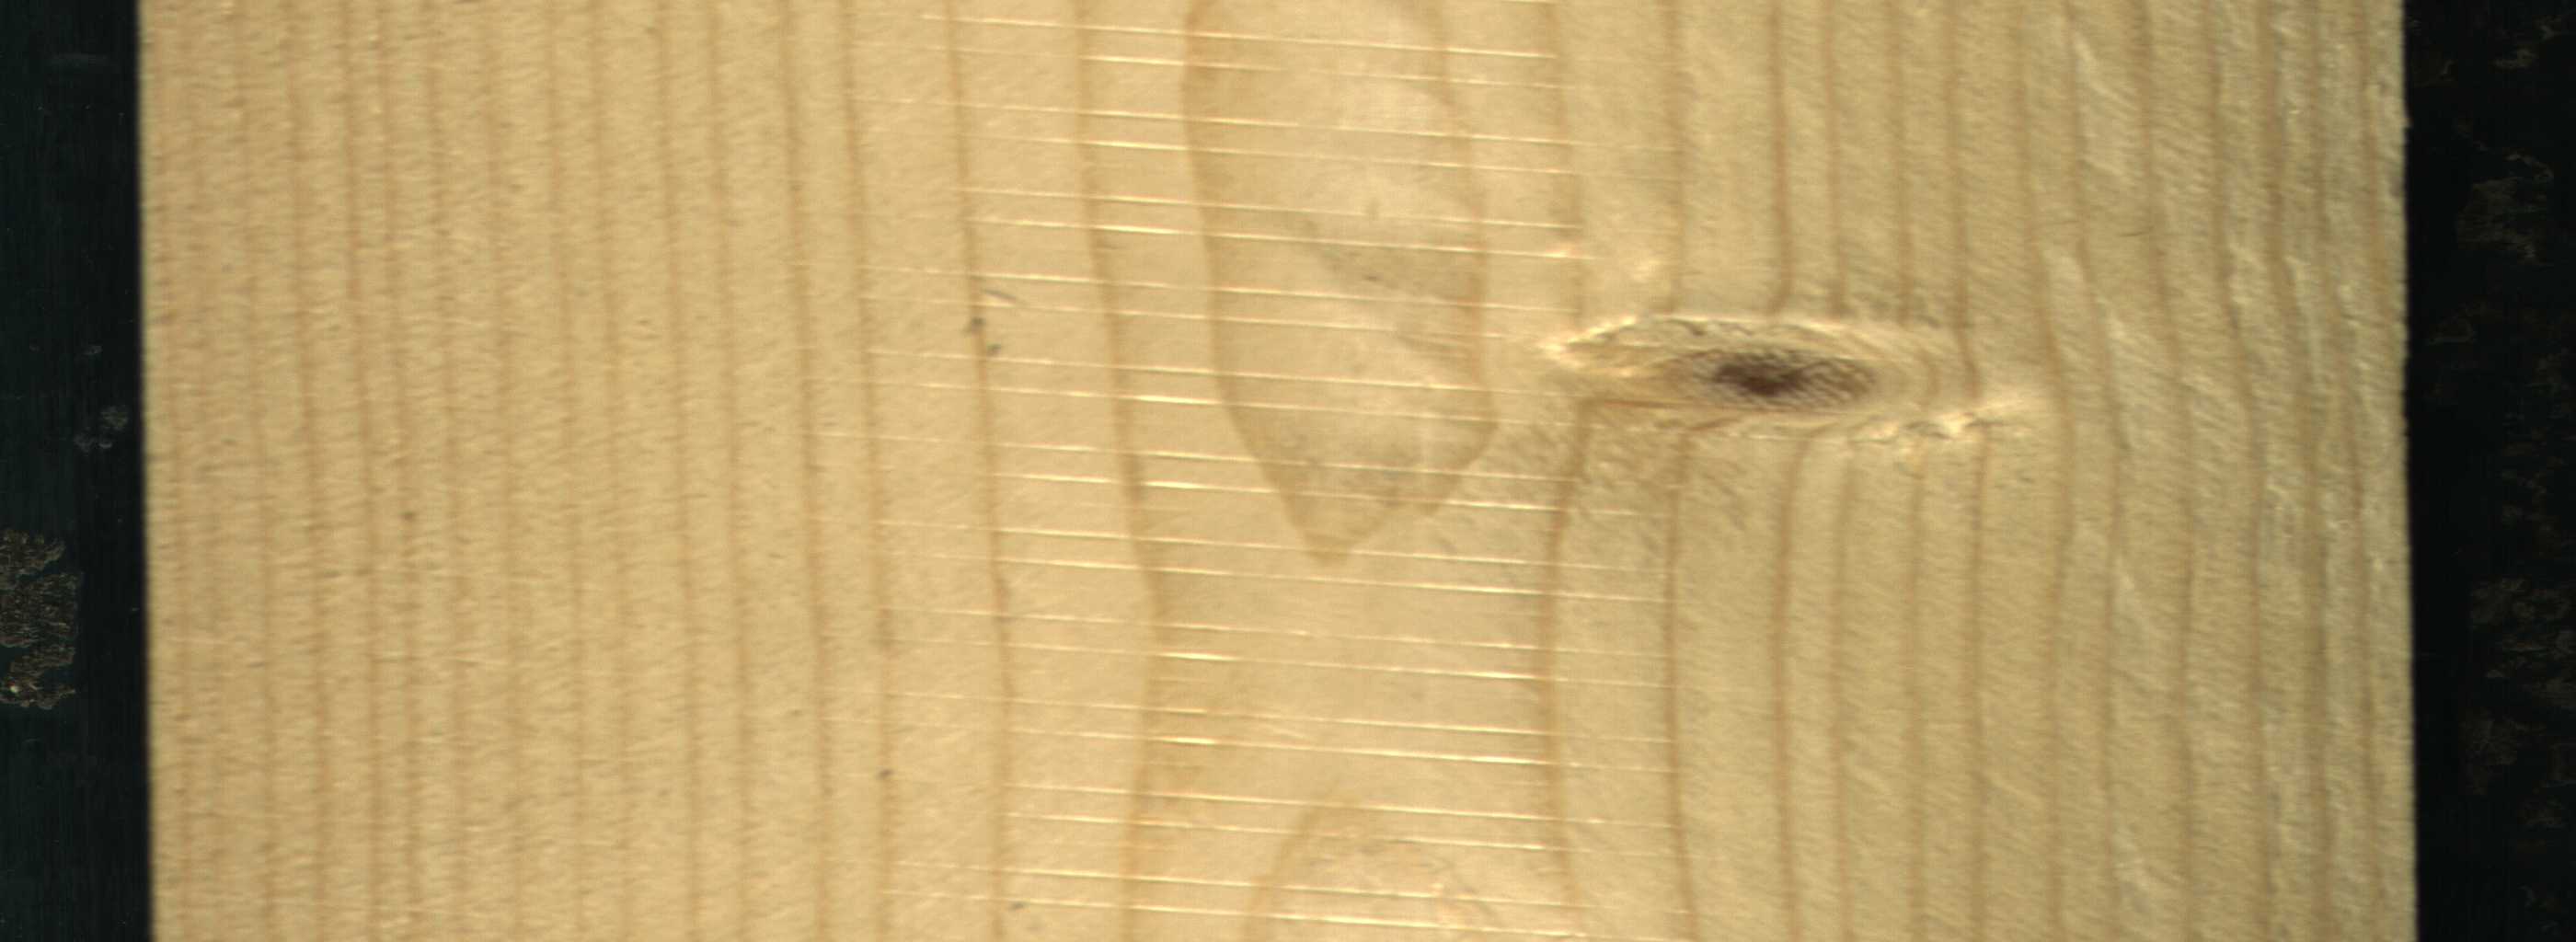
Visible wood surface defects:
Live_Knot